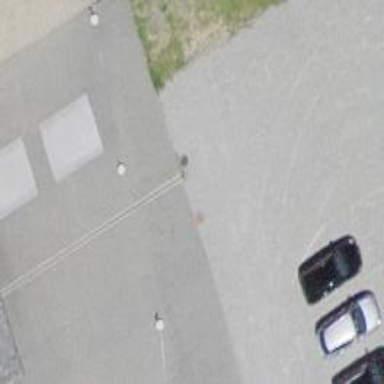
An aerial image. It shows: Parking aisle with pebblestone surface.